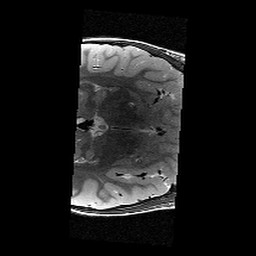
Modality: T2w
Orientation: axial
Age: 9
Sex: male
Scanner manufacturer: siemens
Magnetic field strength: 3 T
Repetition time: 9.23 s
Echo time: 0.067 s